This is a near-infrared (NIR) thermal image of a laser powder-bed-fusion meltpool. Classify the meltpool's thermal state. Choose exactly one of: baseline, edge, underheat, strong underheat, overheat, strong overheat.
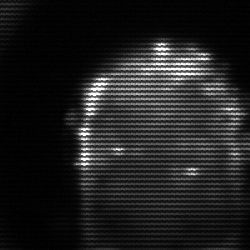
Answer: baseline